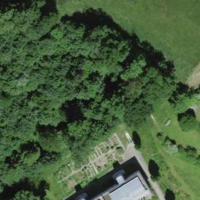
EUNIS habitat code: 44
Species observed at this site:
Chelidonium majus
Acer campestre